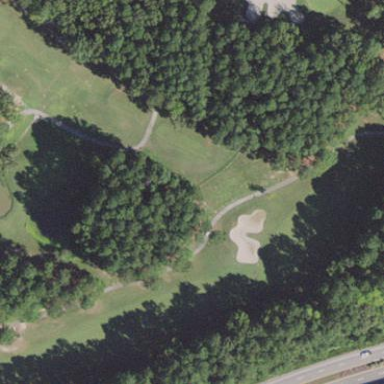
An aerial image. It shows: Area of rough grass used for golf.